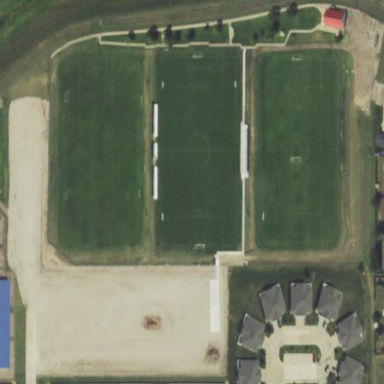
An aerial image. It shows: Sports center with focus on soccer.